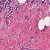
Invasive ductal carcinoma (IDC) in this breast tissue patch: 1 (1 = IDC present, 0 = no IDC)